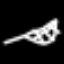
Label: leaf